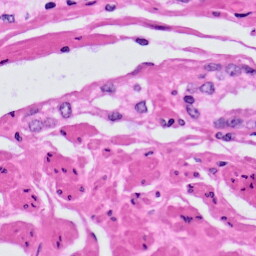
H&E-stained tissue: Prostate